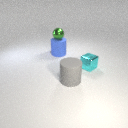
small green metal sphere above large blue rubber cylinder